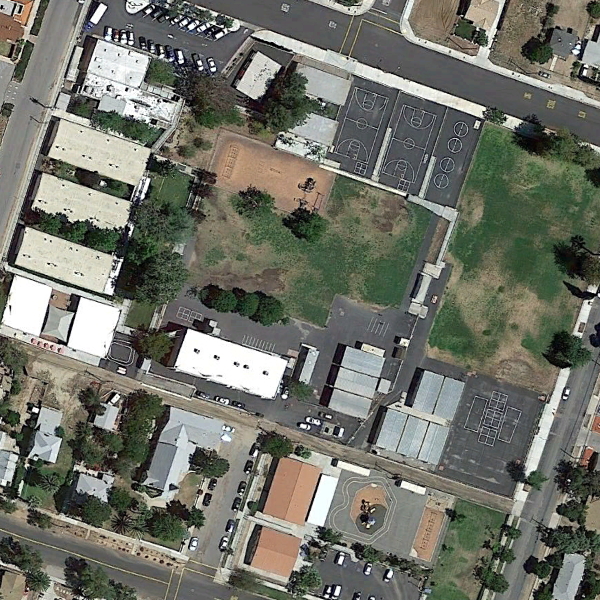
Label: School